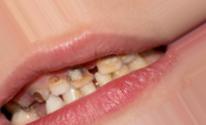
Condition: Caries